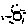
Label: sun